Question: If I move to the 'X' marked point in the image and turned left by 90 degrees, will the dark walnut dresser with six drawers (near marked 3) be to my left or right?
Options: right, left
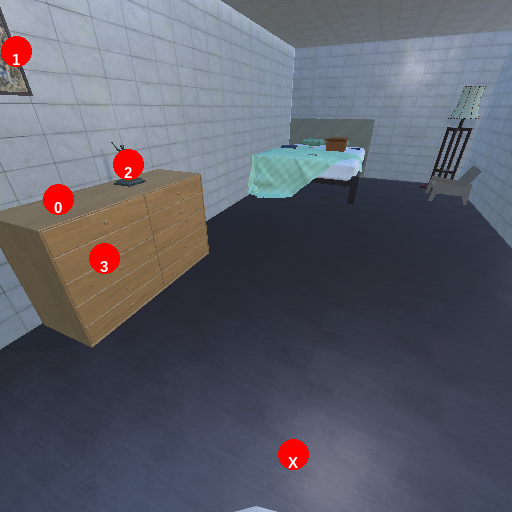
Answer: right